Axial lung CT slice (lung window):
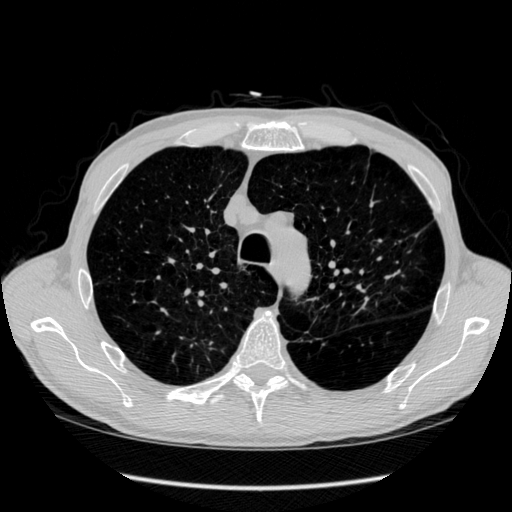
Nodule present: no